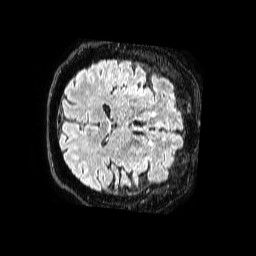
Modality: FLAIR
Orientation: axial
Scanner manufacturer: philips
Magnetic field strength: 1.5 T
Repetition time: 4.8 s
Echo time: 0.3 s